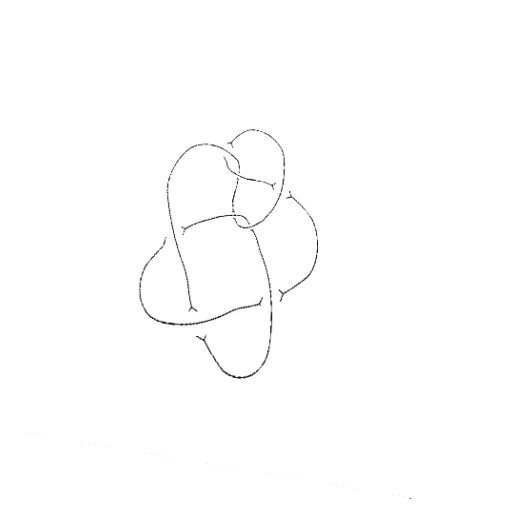
Crossing number: 8